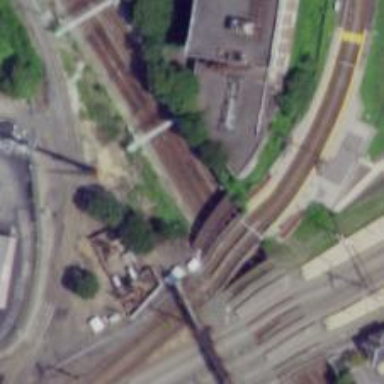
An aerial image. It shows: Railway track with contact line for electrification.